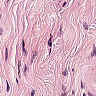
Metastatic tissue present: no